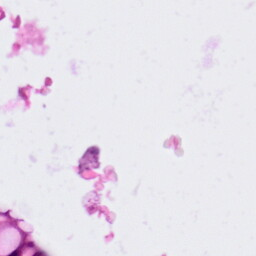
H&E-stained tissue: Colon